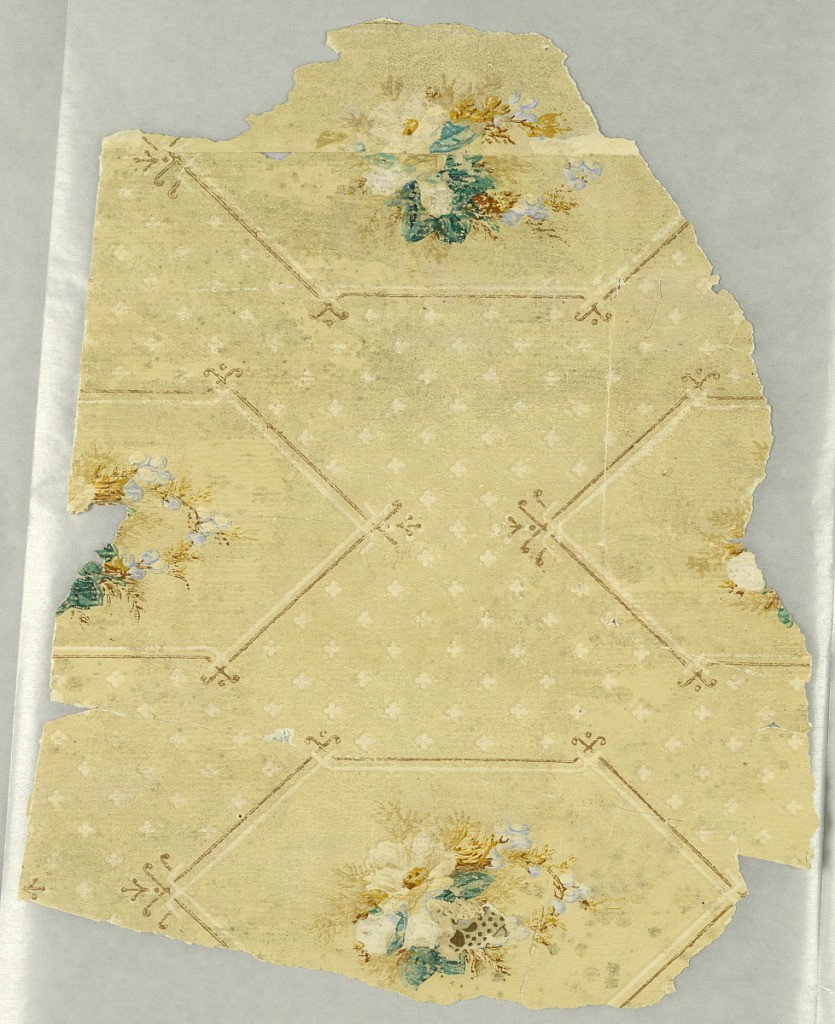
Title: Sidewall
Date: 1860–70
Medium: Machine-printed
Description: Small multicolor floral bouquet within diamond-like medallion, on beige ground printed with tiny white quatrefoils.